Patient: sex M, age 61
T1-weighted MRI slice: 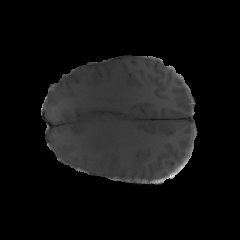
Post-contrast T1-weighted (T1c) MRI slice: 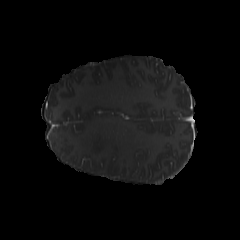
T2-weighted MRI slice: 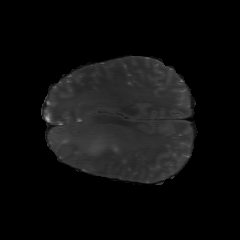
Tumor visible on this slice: yes
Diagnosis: Glioblastoma, IDH-wildtype
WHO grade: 4